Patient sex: M
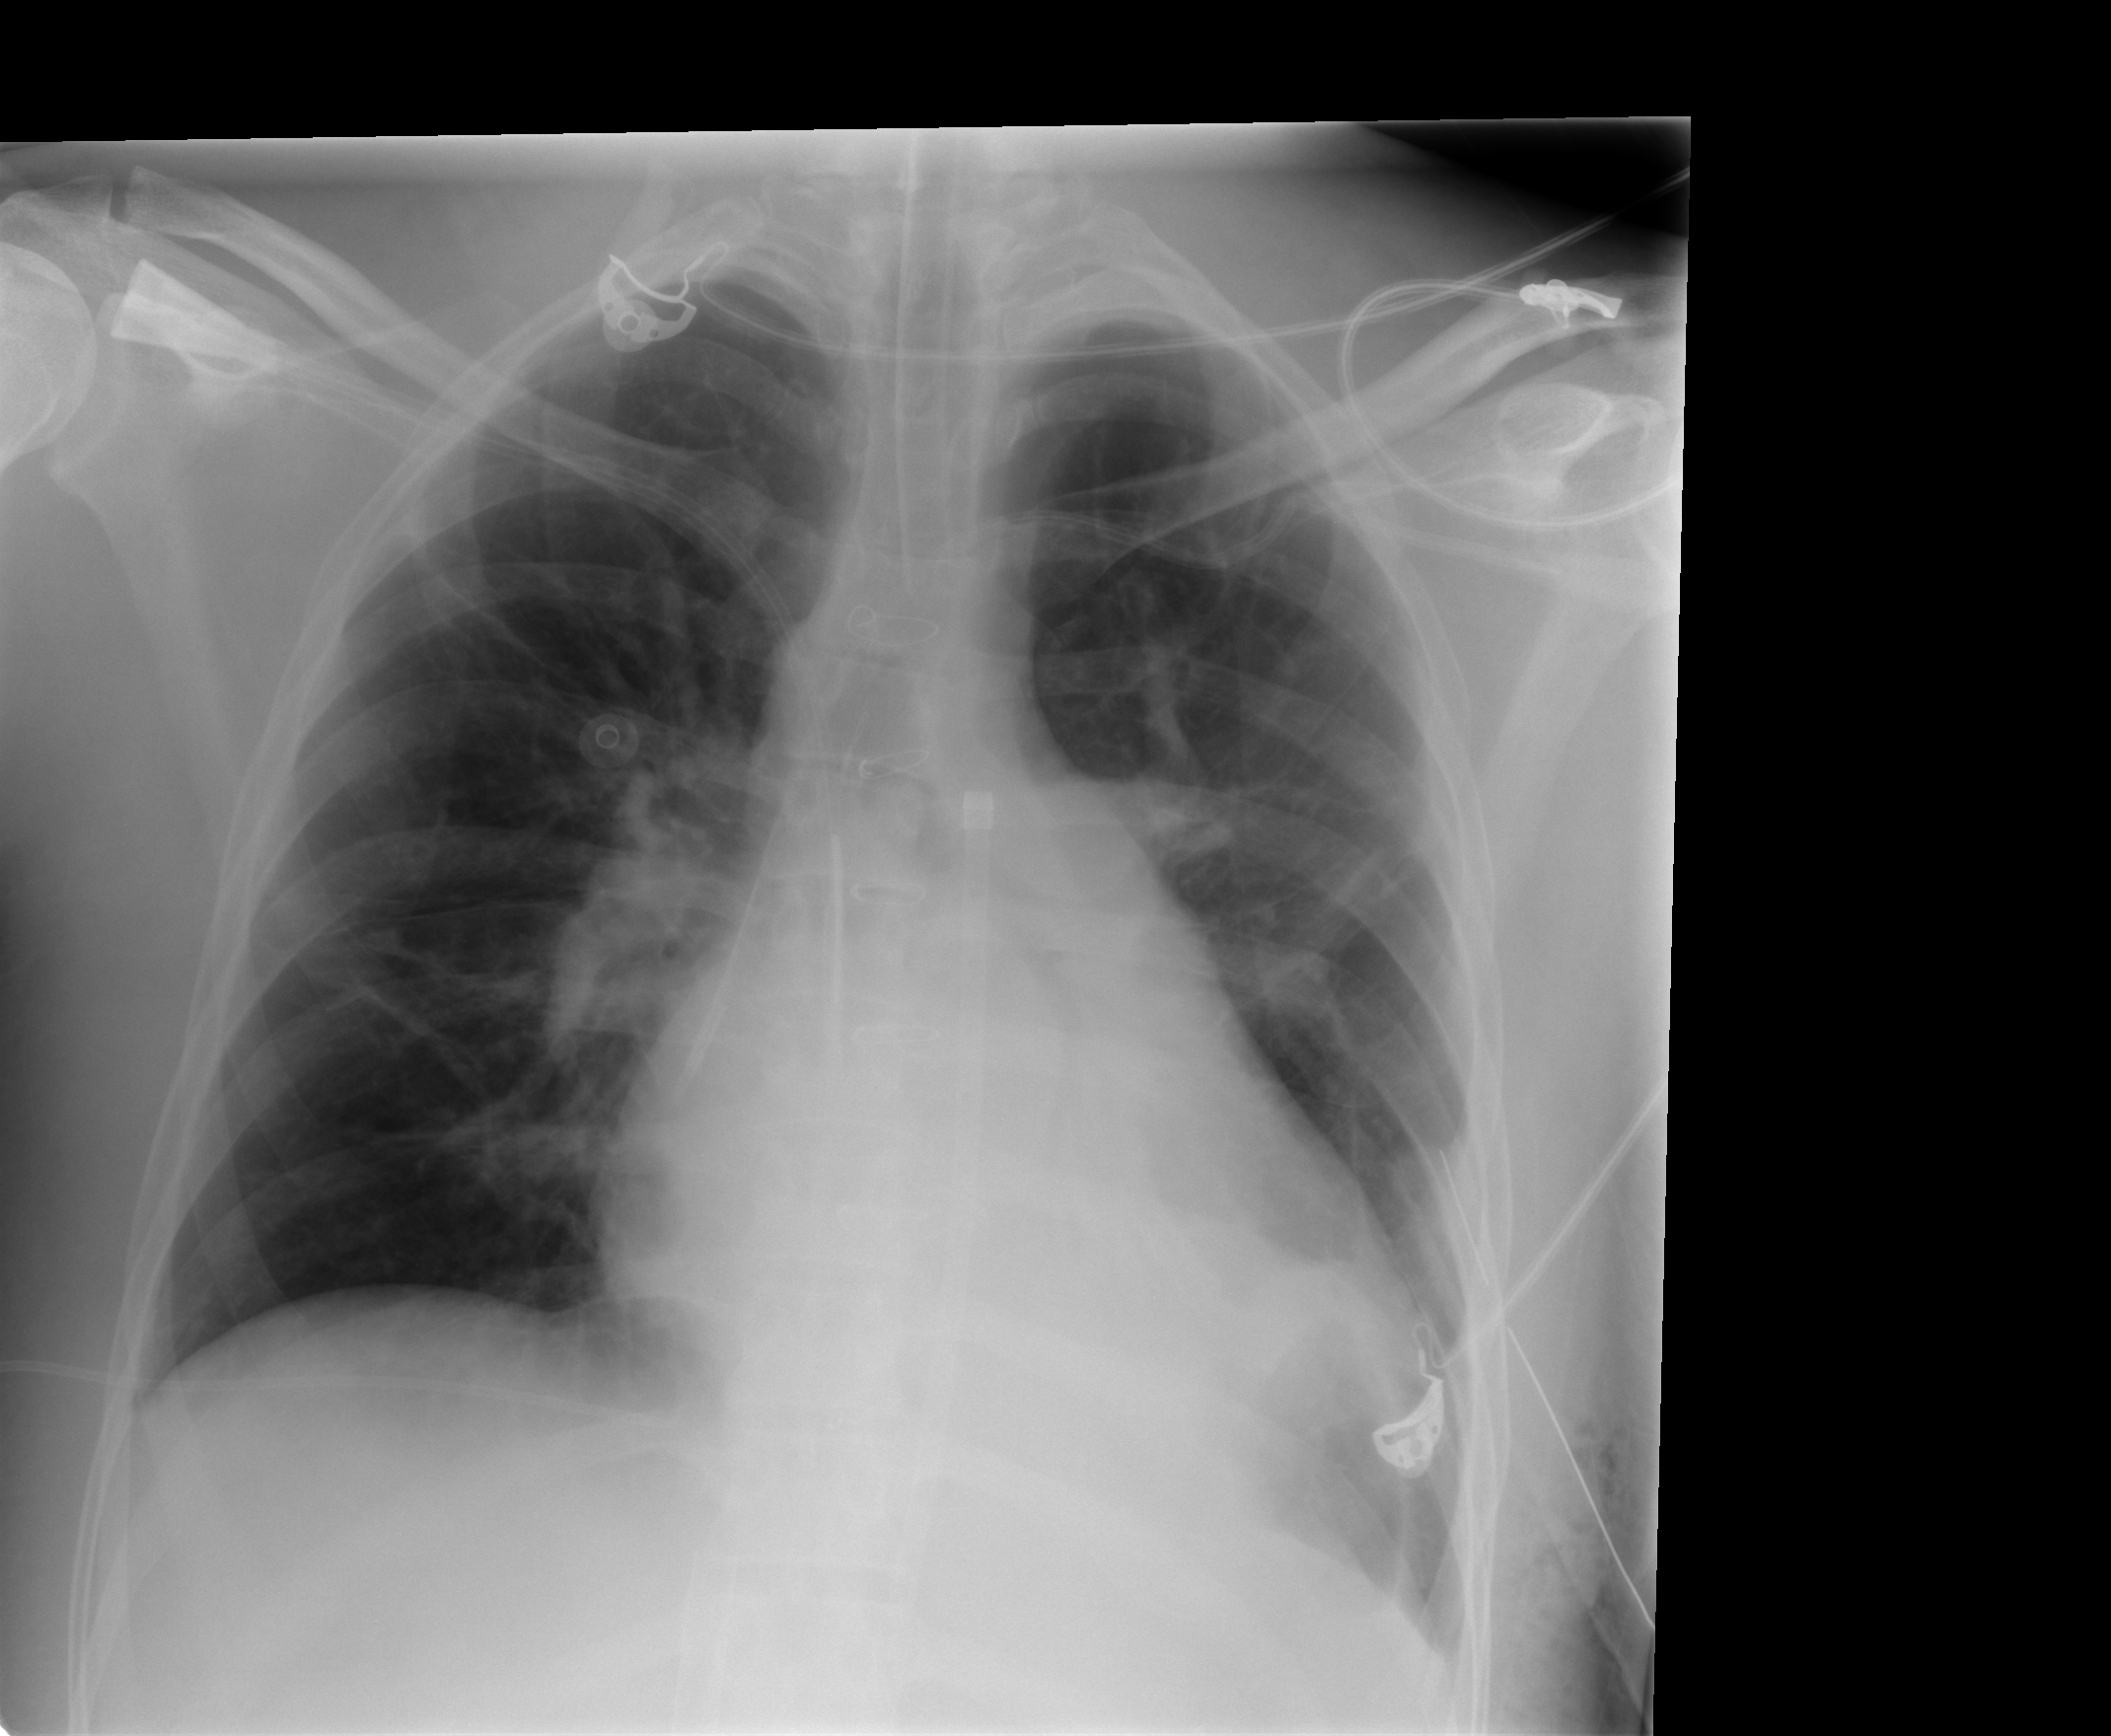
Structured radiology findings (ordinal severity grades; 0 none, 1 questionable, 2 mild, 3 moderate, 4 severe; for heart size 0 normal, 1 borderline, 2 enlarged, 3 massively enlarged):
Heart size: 2
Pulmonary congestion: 0
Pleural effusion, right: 0
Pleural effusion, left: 0
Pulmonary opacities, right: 0
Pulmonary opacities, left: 0
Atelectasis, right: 2
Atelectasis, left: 2